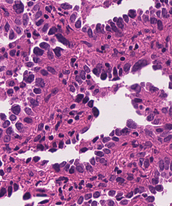
Tumor epithelial tissue: yes
Tumor-associated stroma tissue: yes
Normal tissue: no